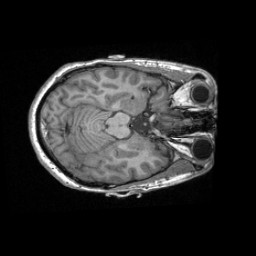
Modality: T1w
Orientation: axial
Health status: healthy
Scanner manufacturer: siemens
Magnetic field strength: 3 T
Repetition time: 2.3 s
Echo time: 0.00285 s